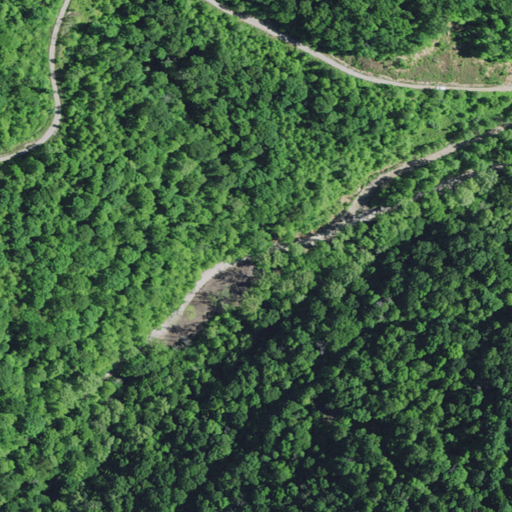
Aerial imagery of valley in Kentucky named Rocky Hollow containing deciduous forest, mixed forest, open development, barren land, low intensity development, medium intensity development, and grassland